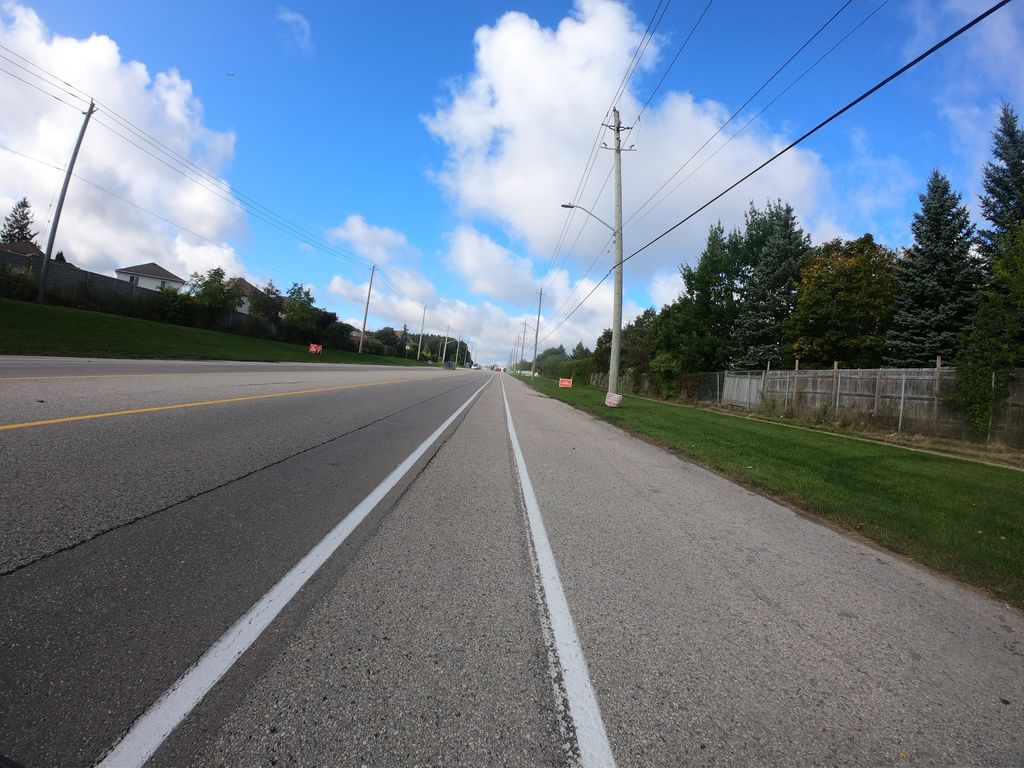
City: kitchener-waterloo